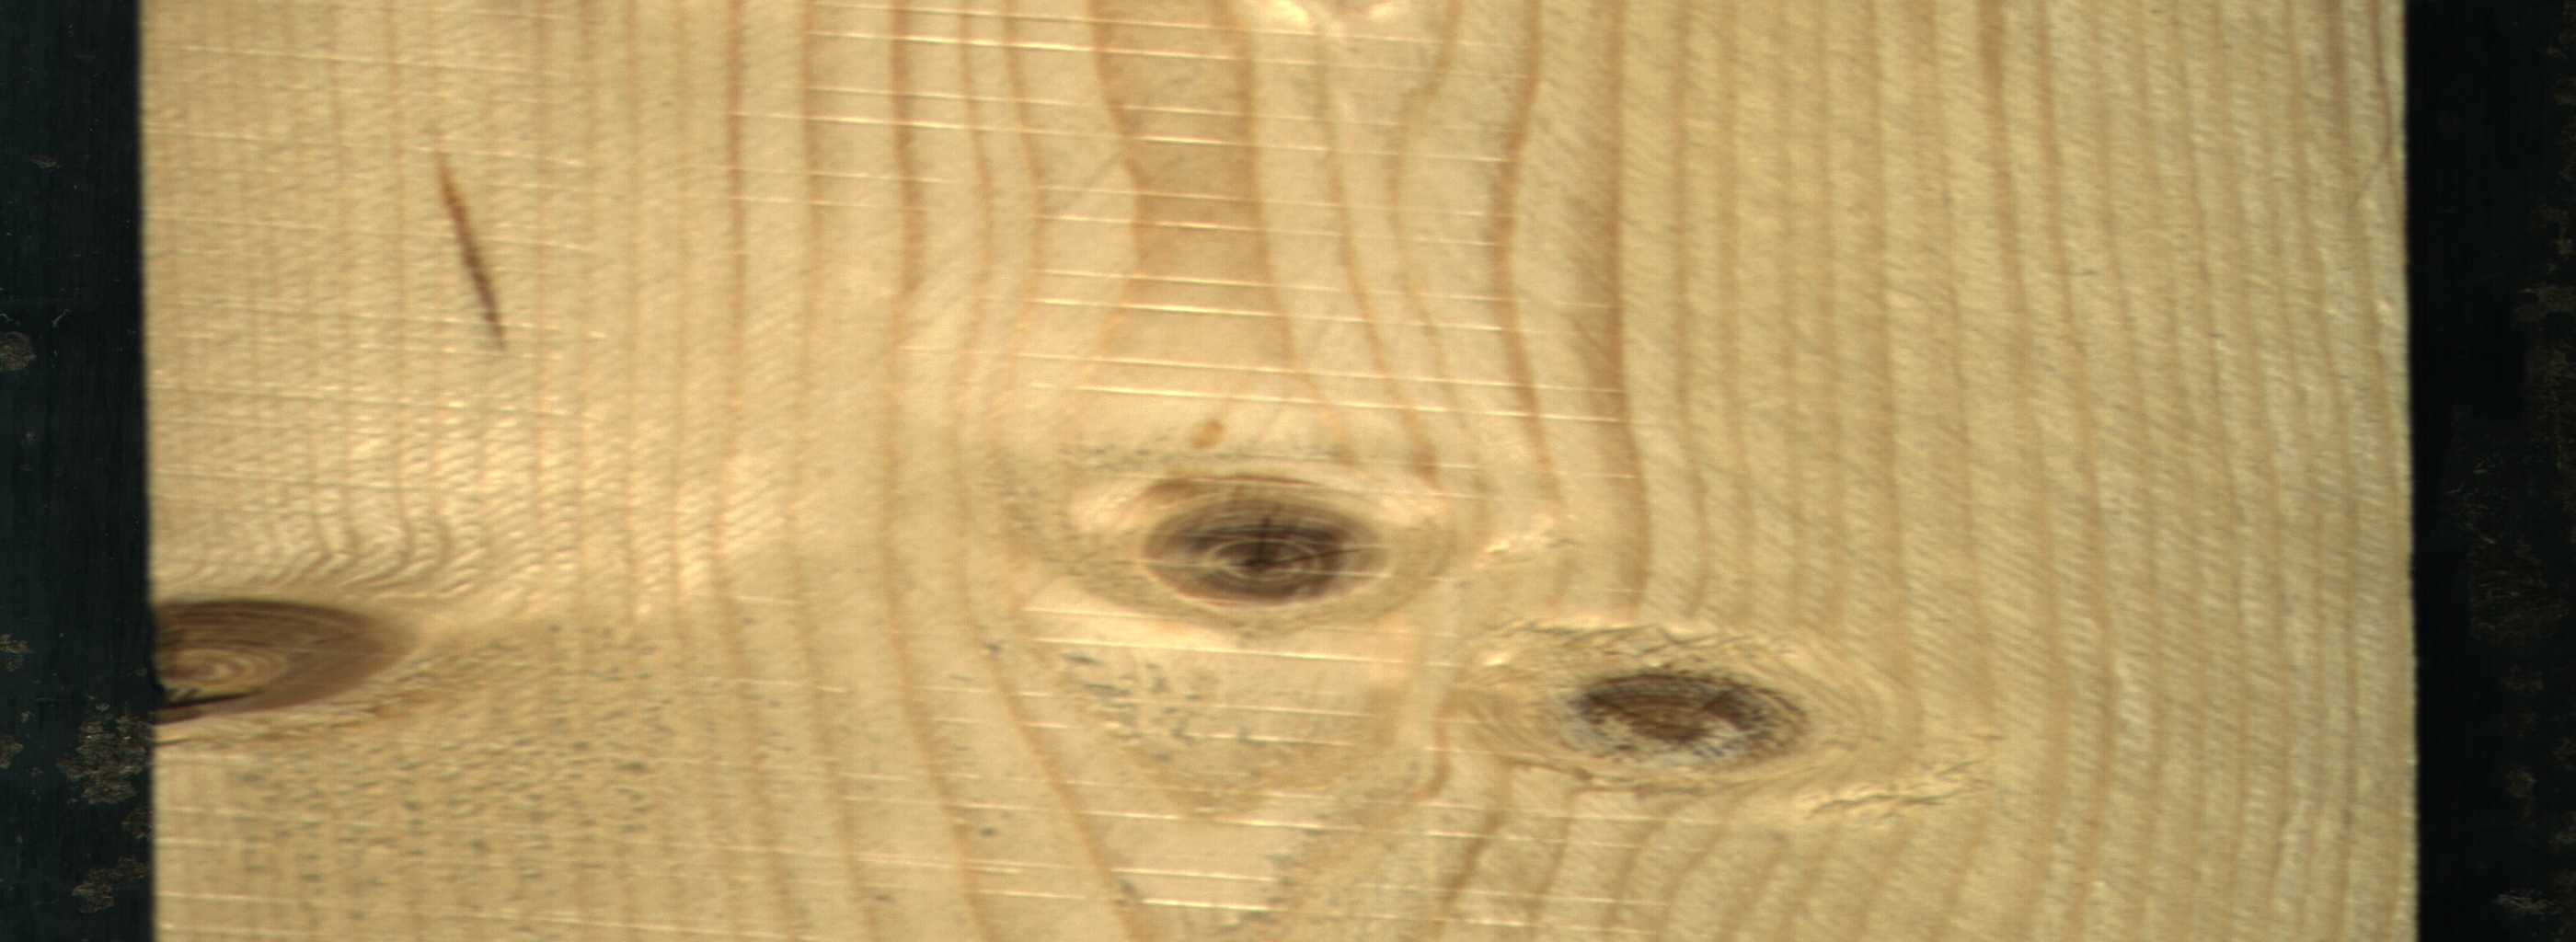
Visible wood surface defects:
resin
knot_with_crack
knot_with_crack
Live_Knot